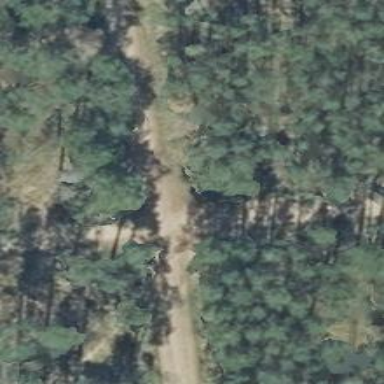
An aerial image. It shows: Compacted track with grade2 level.